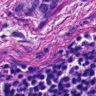
Metastatic tissue present: yes